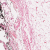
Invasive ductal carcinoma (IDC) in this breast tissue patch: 0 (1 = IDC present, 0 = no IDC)